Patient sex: M
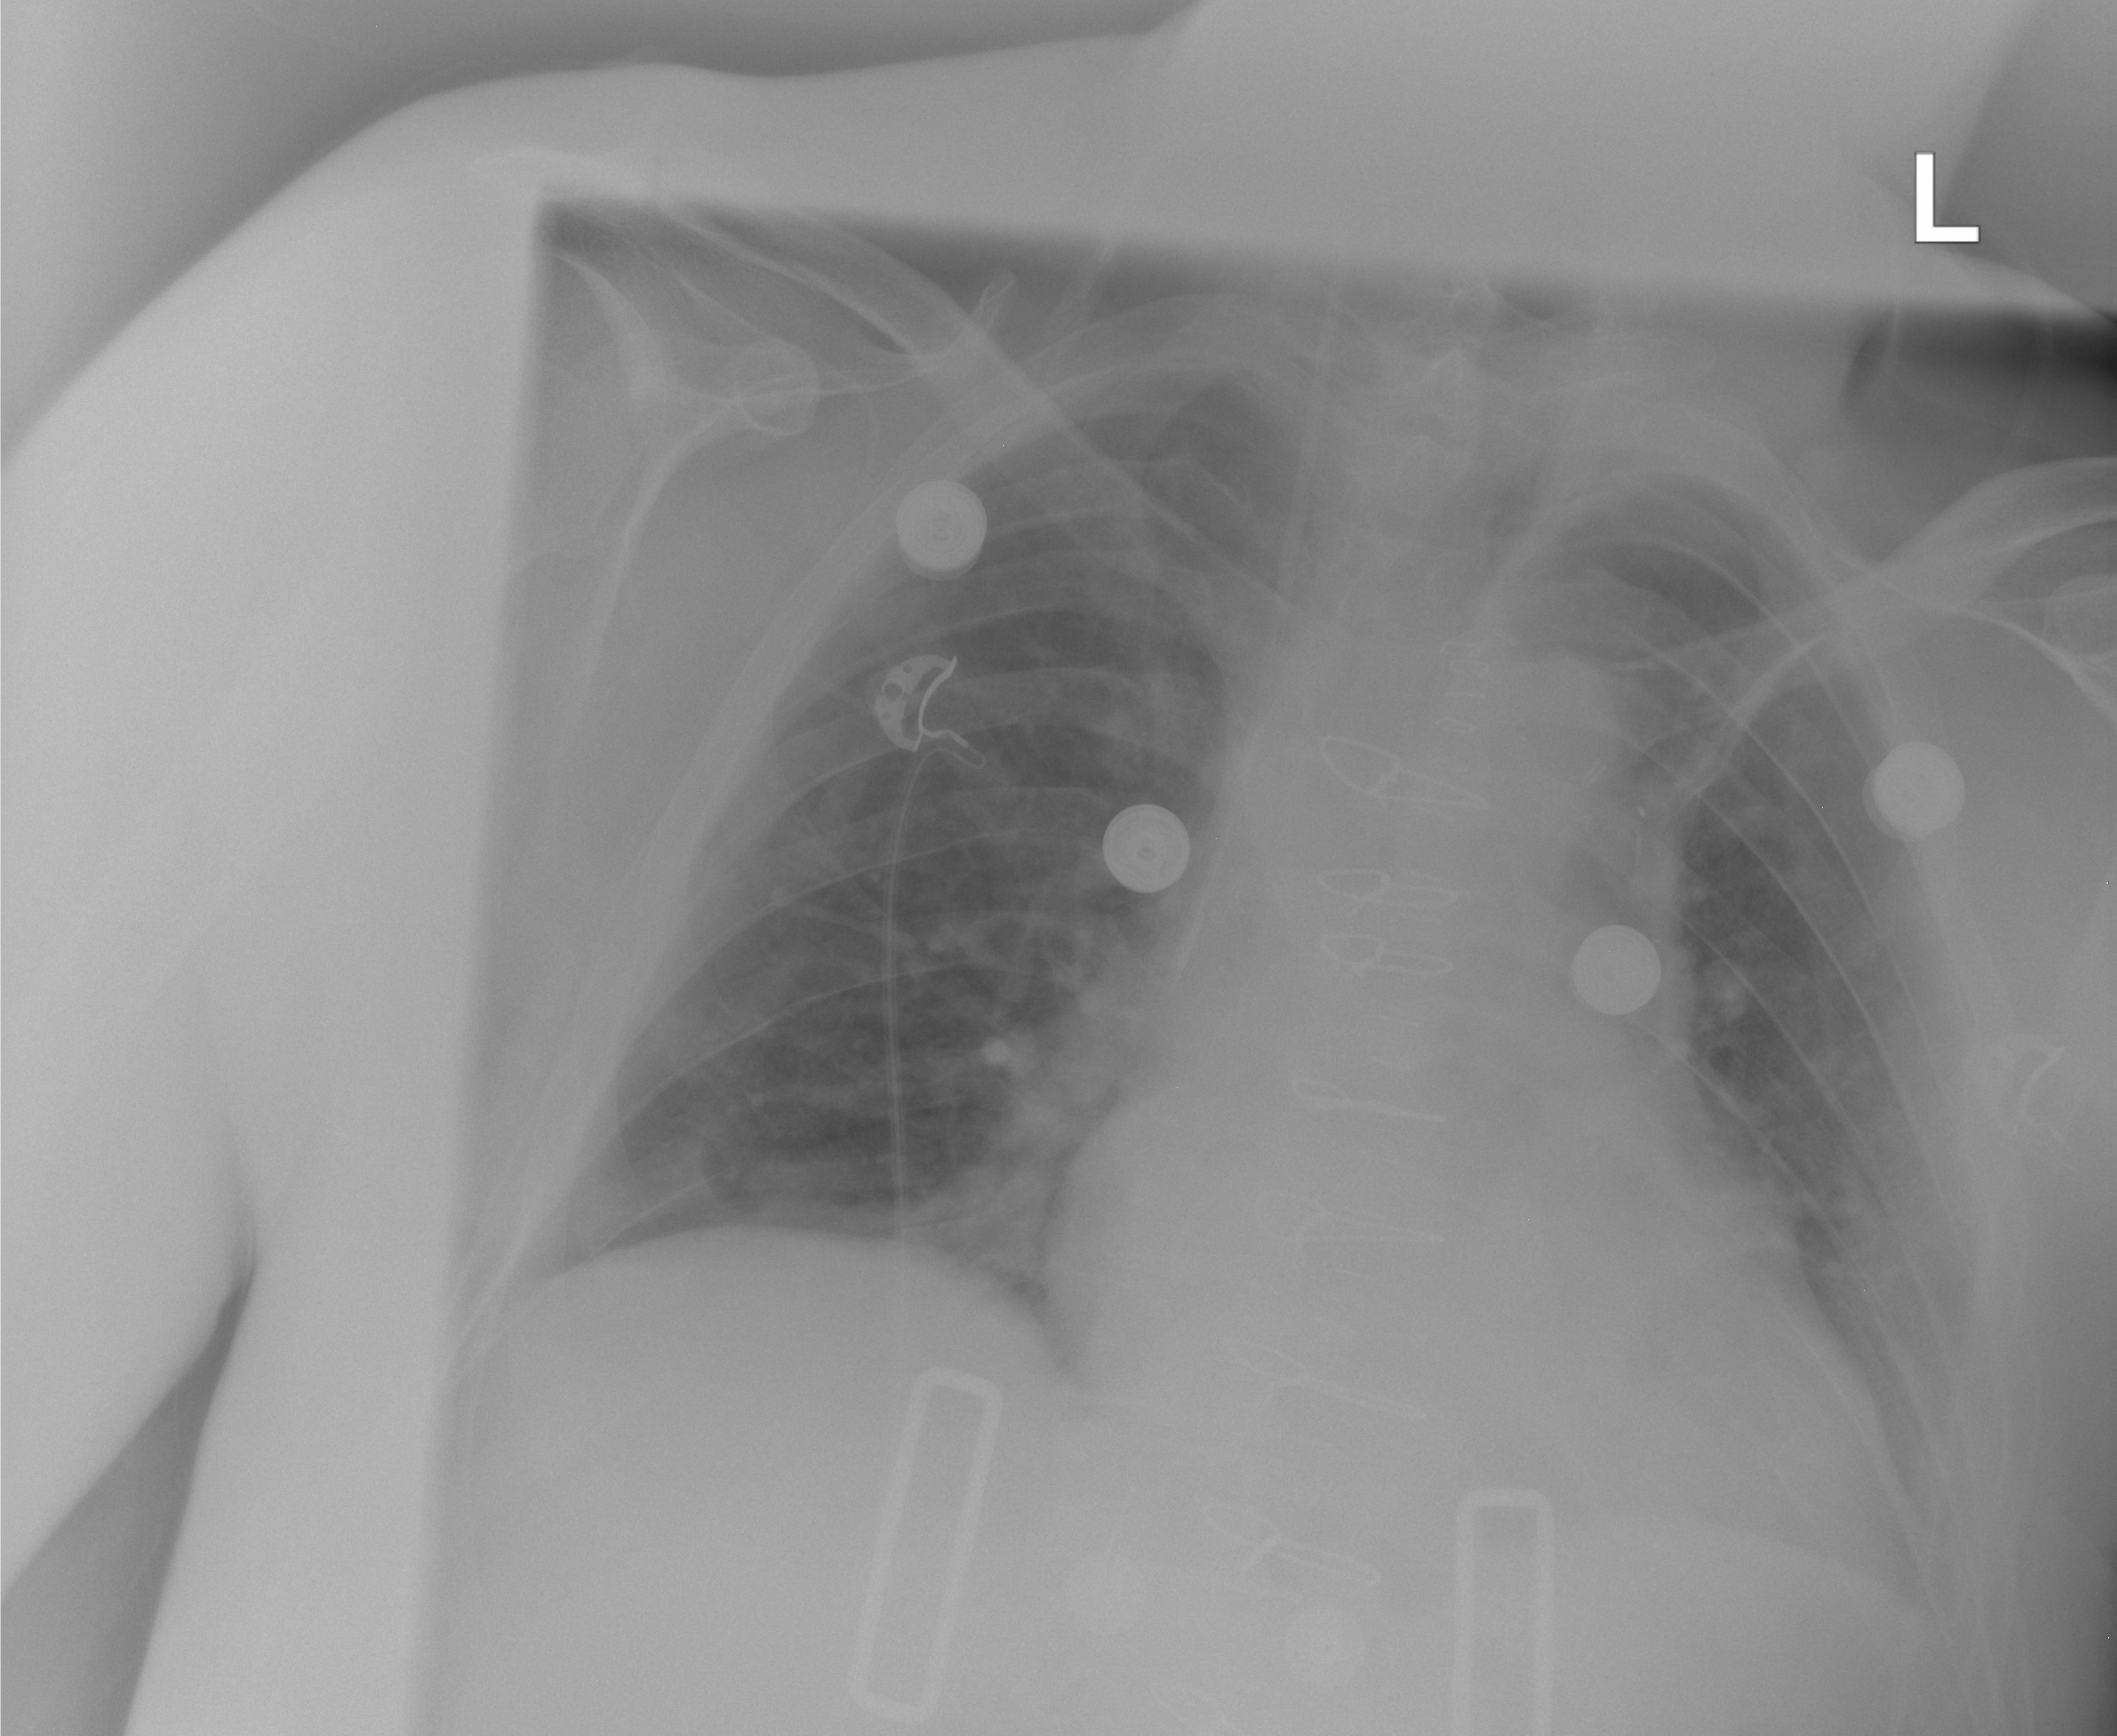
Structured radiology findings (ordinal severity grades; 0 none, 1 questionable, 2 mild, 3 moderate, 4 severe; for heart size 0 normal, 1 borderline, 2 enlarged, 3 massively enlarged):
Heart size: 2
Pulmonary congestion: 0
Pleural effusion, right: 0
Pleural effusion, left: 2
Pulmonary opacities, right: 0
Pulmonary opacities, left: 0
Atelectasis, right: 0
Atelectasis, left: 2